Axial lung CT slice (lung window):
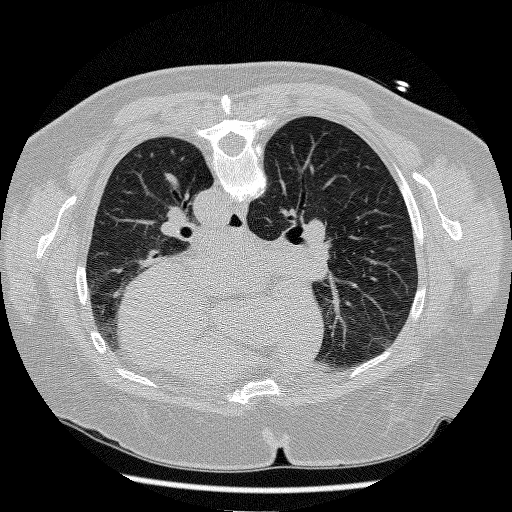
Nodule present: no